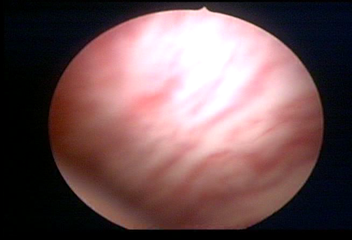
Modality: WLC
Class: Normal mucosa
Bladder cancer association: No